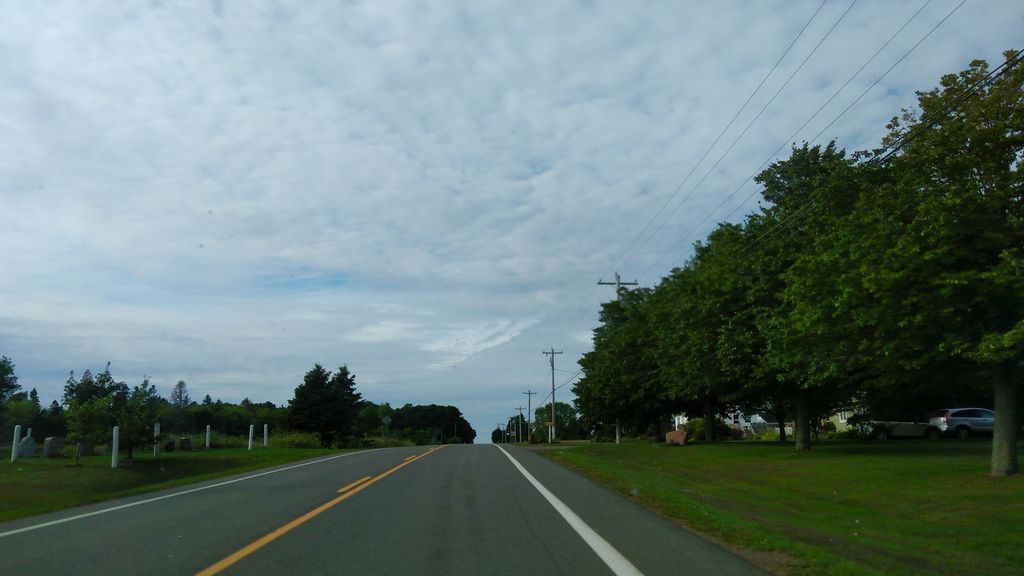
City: charlottetown